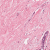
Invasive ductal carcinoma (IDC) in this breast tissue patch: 0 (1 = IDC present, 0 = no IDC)